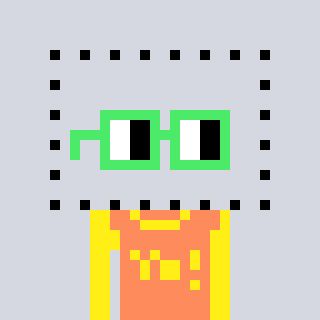
a pixel art character with square light green glasses, a void-shaped head and a peachy-colored body on a cool background